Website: slack
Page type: payment
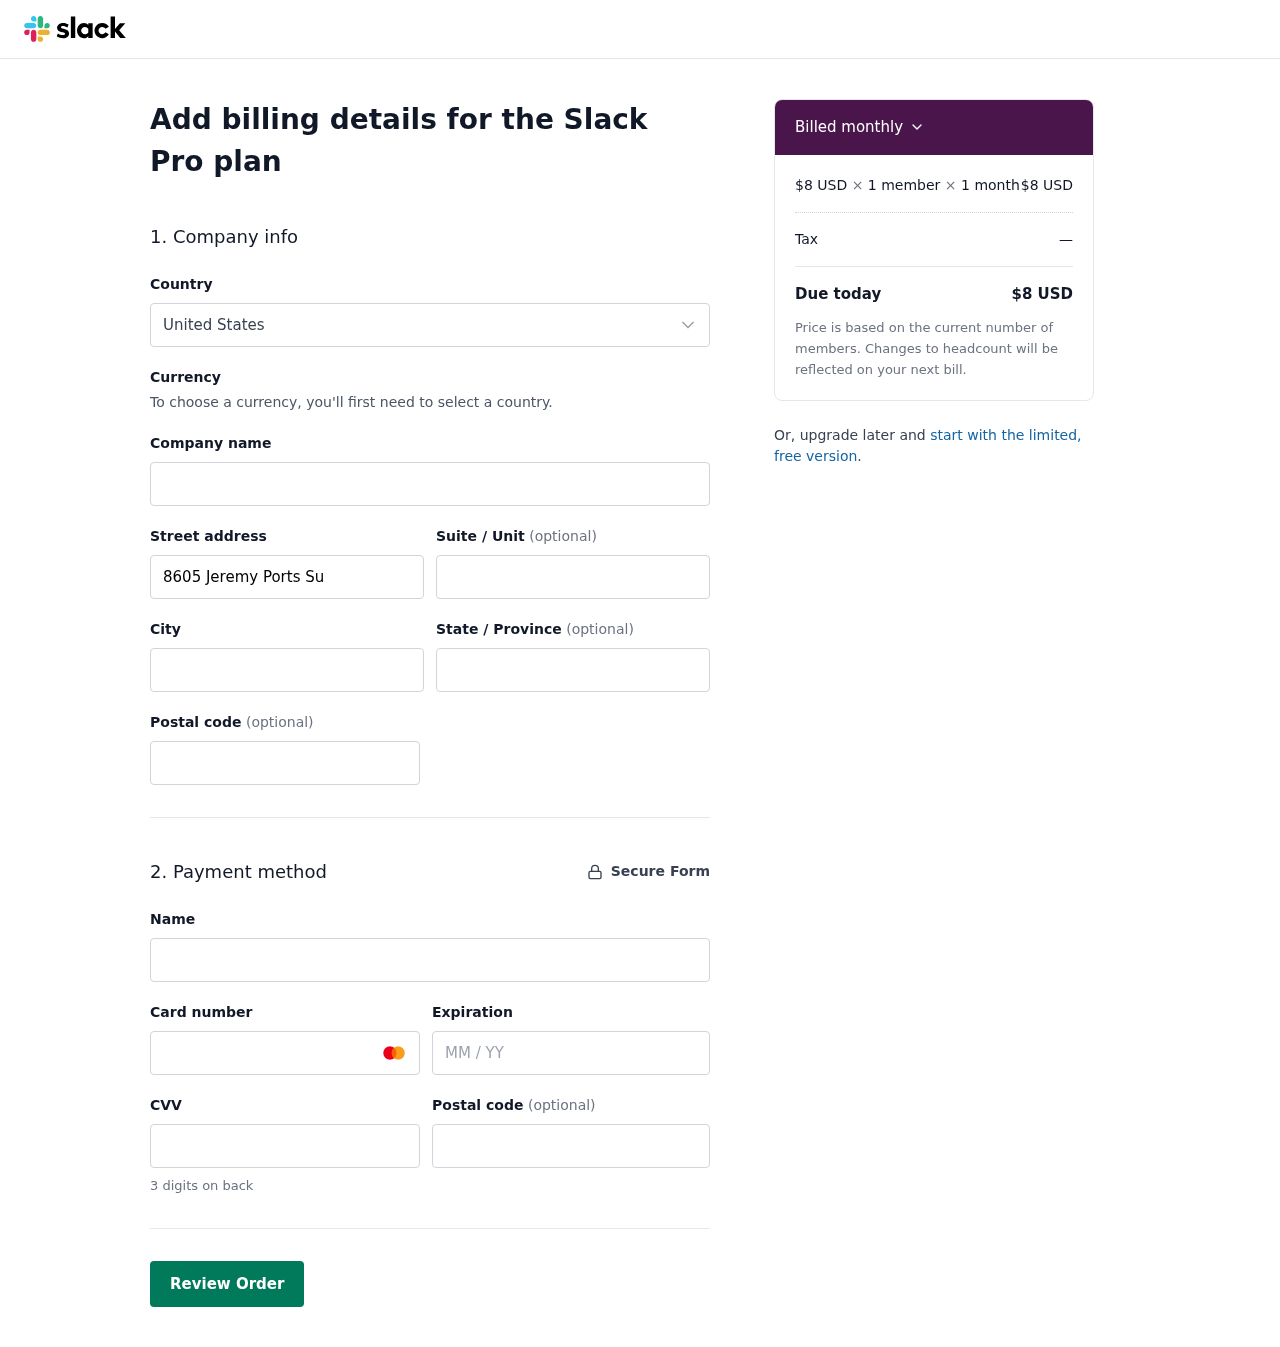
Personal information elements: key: PII_COUNTRY
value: United States
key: PII_STREET
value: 8605 Jeremy Ports Suite 240
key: PII_CITY
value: Davisbury
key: PII_STATE
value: South Carolina
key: PII_POSTCODE
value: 27371
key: PII_FULLNAME
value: Shannon Moody
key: PII_CARD_NUMBER
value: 2255 7145 2961 7601
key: PII_CARD_EXPIRY
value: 11/28
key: PII_CARD_CVV
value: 737
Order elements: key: ORDER_PRICE_PER_MEMBER
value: $8 USD
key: ORDER_NUM_MEMBERS
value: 1 member
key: ORDER_NUM_MONTHS
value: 1 month
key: ORDER_SUBTOTAL
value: $8 USD
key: ORDER_TAX
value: —
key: ORDER_TOTAL
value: $8 USD